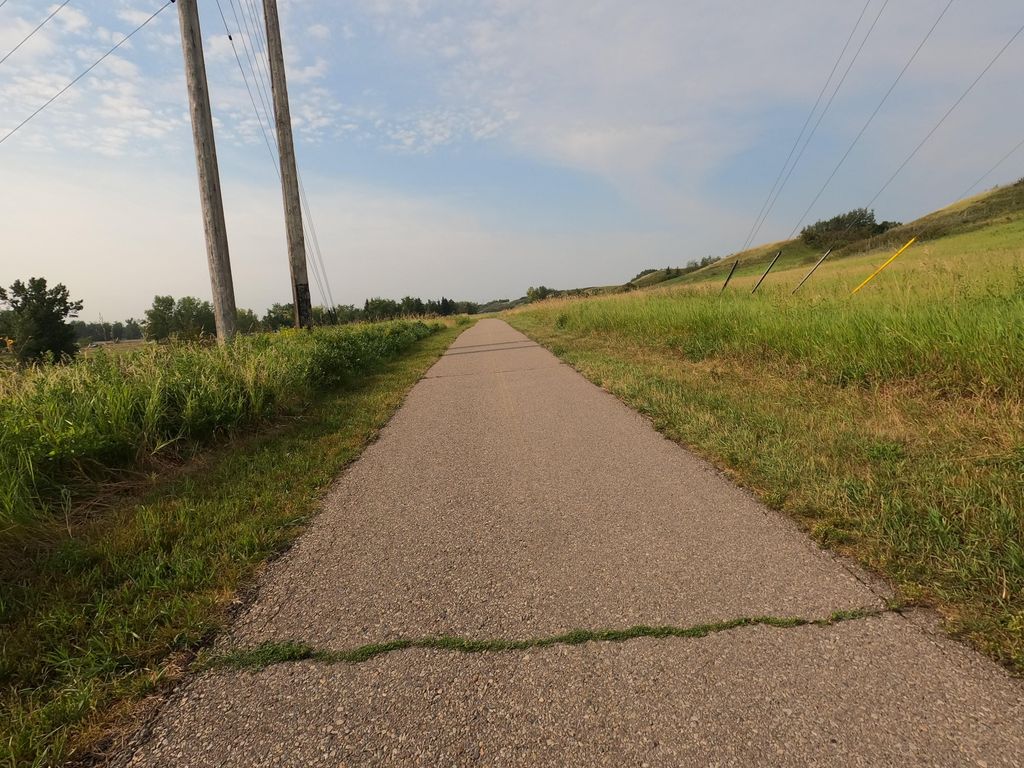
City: calgary